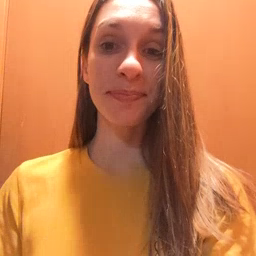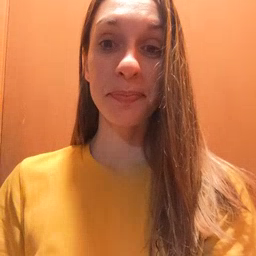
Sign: book